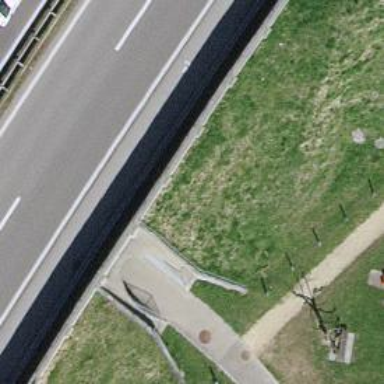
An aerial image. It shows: Noise barrier wall.